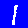
Digit: 1